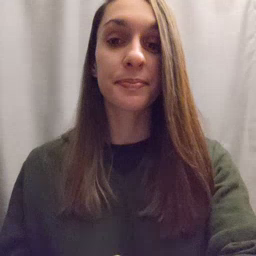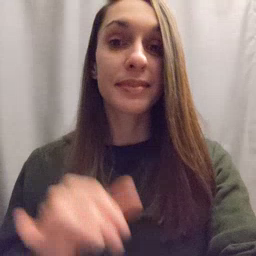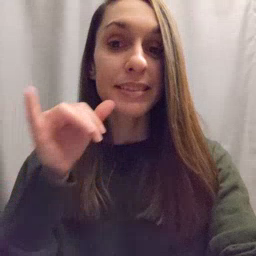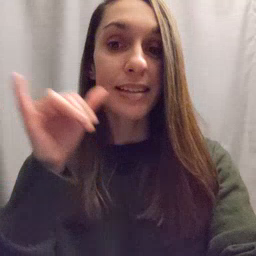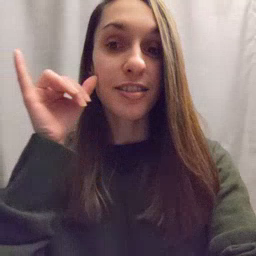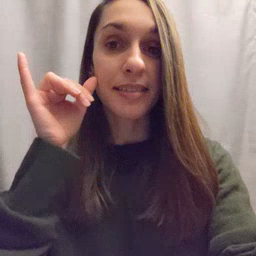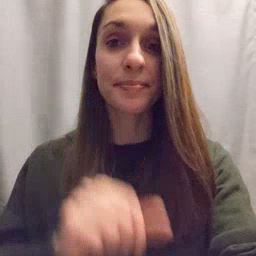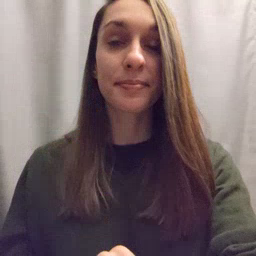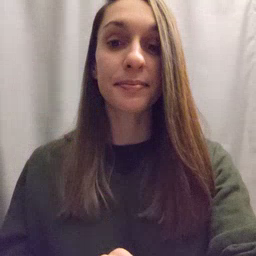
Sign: yesterday